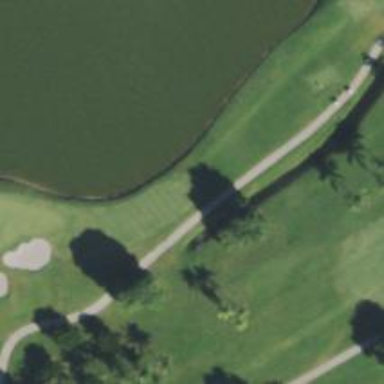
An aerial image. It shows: View of golf hole.